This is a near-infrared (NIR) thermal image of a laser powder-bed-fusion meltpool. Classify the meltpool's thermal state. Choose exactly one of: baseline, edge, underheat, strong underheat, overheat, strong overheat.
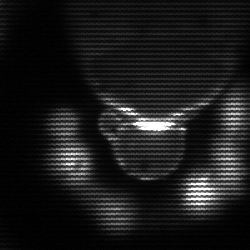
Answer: baseline